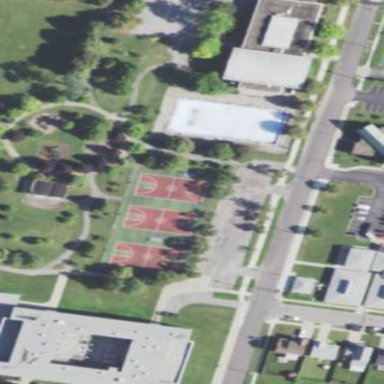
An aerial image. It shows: Basketball court in the leisure land pitch.